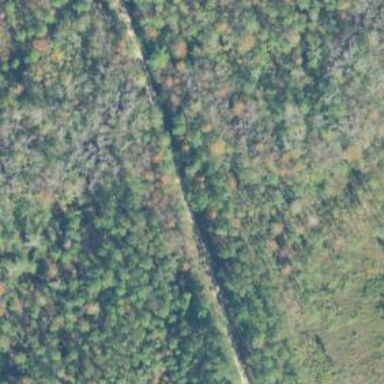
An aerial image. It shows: Abandoned railway bridge.